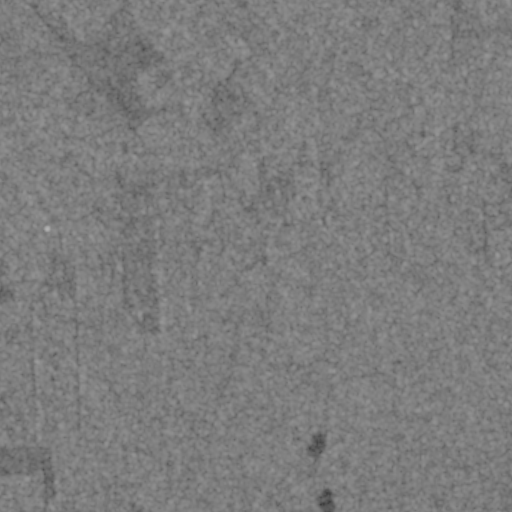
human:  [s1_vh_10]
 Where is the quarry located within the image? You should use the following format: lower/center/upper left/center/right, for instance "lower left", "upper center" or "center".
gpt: The quarry is located in the upper center of the image.
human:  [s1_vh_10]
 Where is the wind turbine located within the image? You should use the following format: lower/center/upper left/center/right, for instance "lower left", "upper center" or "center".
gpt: The wind turbine is located in the lower left of the image.
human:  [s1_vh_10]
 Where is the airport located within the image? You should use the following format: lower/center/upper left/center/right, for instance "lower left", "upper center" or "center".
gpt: There is no airport in the image.

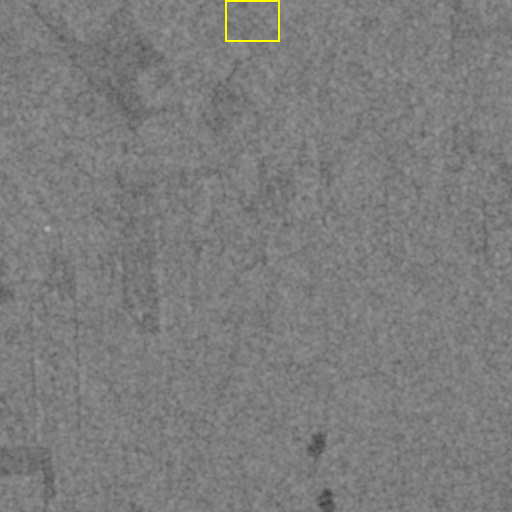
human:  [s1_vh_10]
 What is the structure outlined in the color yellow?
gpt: The structure outlined in yellow is a quarry.
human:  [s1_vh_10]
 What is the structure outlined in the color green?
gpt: There is no green outline.